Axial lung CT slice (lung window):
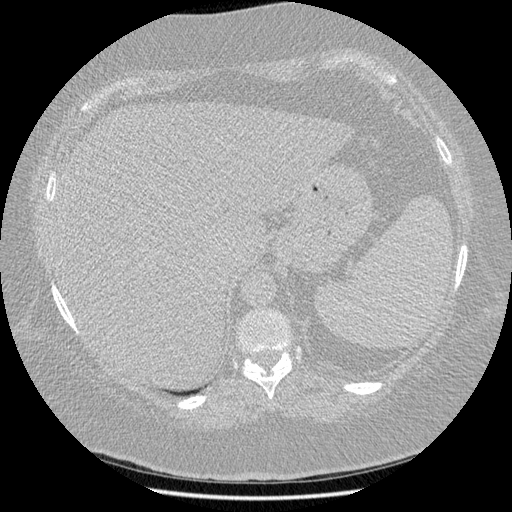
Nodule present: no